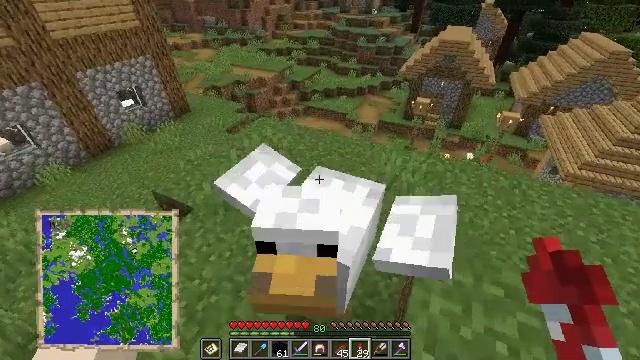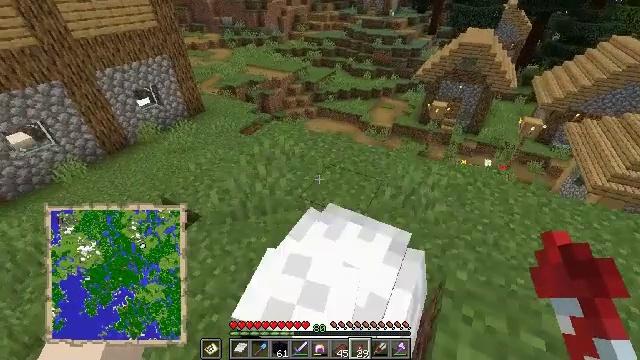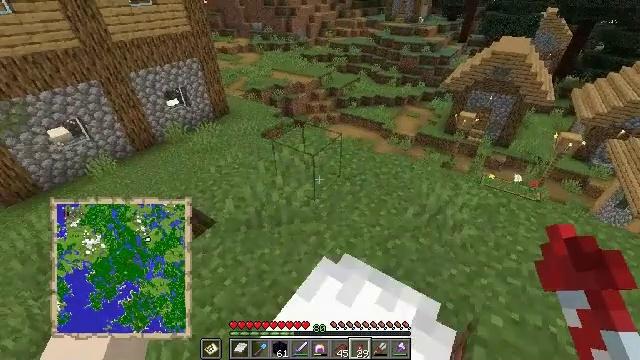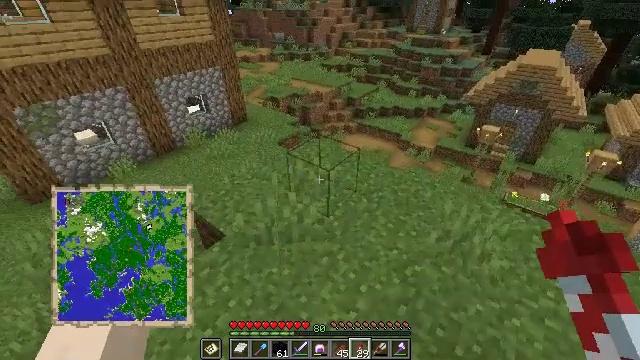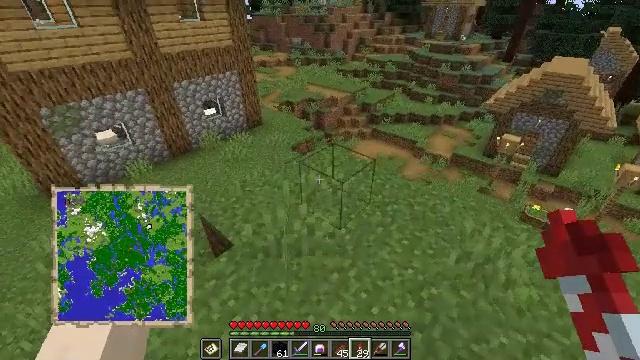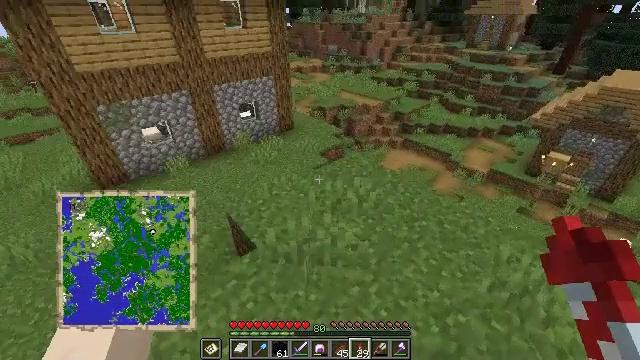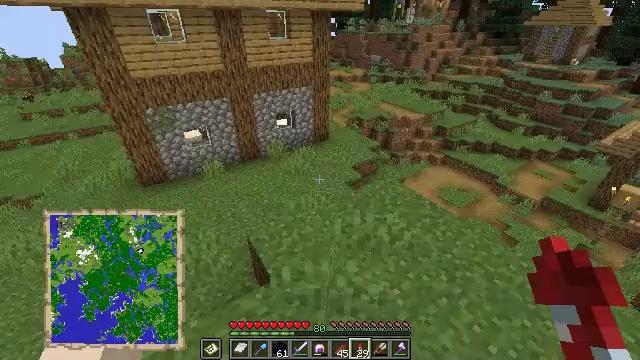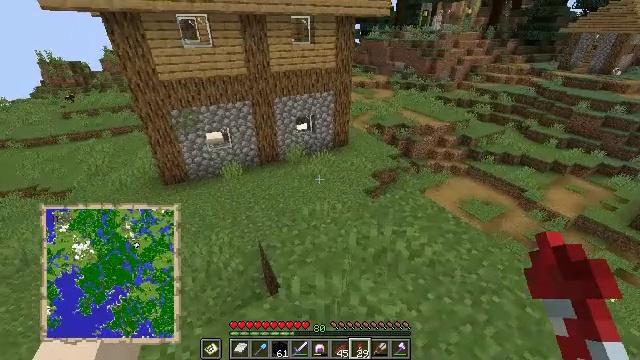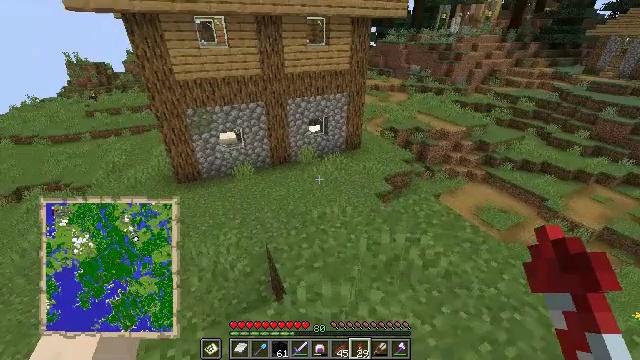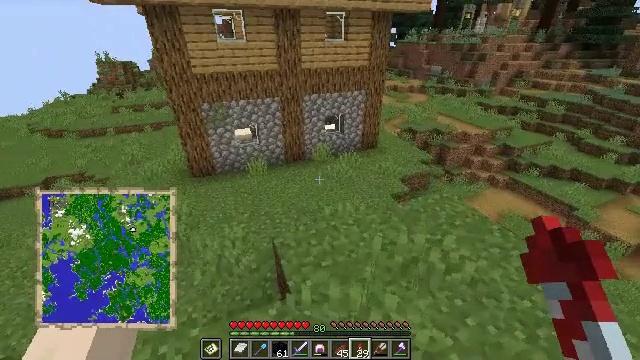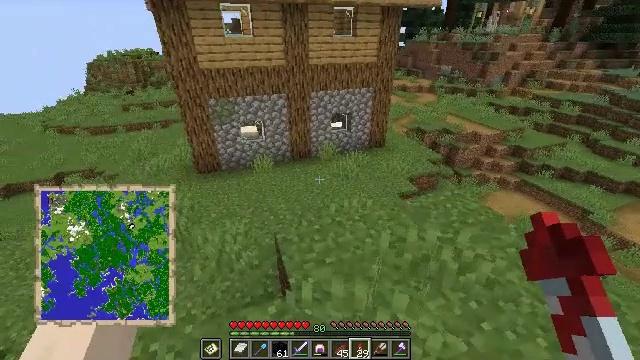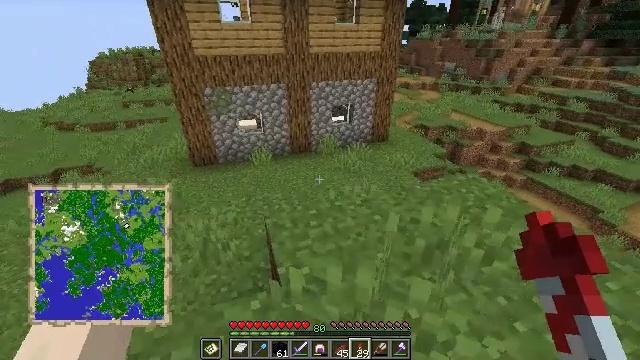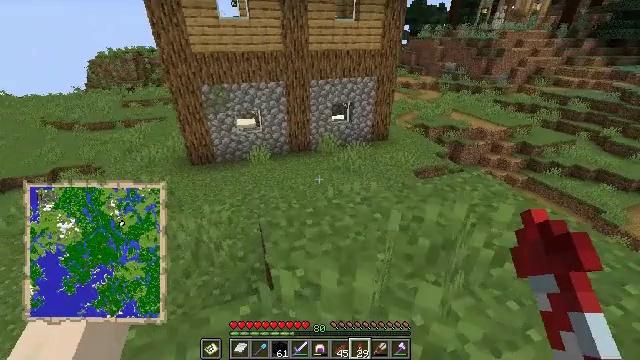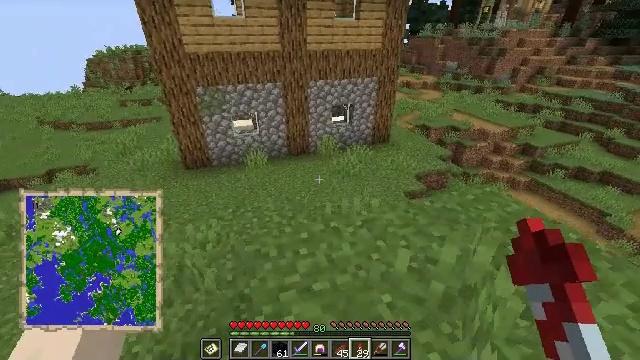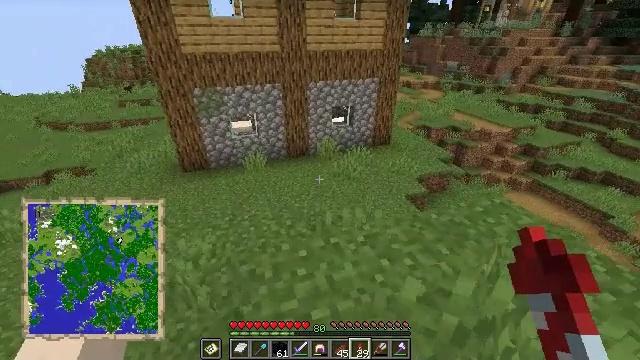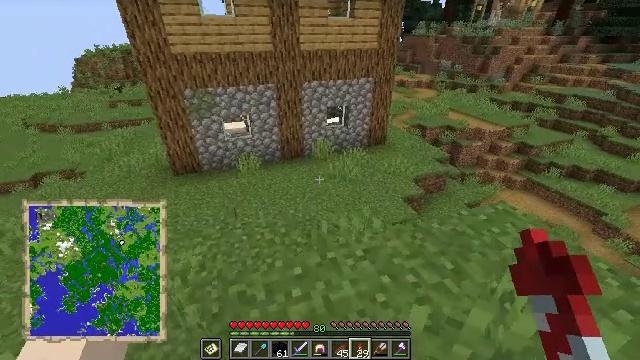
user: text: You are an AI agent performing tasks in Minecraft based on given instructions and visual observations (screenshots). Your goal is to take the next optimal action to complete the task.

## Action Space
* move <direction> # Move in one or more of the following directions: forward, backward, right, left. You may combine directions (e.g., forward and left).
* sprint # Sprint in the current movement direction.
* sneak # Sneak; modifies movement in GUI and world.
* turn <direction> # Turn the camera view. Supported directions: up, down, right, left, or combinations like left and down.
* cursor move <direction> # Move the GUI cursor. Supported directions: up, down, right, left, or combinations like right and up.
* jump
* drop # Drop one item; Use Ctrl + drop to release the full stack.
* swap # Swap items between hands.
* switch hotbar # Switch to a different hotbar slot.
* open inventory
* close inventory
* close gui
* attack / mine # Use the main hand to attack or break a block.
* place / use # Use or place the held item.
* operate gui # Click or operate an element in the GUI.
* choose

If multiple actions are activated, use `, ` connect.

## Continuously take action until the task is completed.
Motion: motion action
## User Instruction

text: Gather the bell for your inventory.
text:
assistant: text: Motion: move forward, turn left
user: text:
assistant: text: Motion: move forward, turn left
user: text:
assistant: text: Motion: move forward, turn left and up
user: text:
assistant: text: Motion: move forward, turn left and up
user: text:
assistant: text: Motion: move forward, turn left and up
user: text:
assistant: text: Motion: move forward, turn left and up
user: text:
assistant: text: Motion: move forward, turn left and up
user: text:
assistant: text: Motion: move forward, turn left
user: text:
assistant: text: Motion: move forward, turn left
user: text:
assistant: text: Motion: move forward, turn left
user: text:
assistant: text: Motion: move forward
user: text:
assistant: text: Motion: move forward
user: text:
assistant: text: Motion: move forward
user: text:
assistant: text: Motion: move forward
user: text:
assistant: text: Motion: turn right
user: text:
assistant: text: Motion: no_op
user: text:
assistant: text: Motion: no_op
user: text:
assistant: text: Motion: move forward
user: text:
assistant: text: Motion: move forward, turn right
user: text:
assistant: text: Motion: turn right
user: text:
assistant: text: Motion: no_op
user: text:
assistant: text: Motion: move forward
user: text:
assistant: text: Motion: move forward, turn left and down
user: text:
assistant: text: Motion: move forward, turn left and down
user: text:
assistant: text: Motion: move forward
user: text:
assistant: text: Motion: move forward and move left
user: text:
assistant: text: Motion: move forward and move left
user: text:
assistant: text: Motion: move forward and move left
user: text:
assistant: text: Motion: move forward
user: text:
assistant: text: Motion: move forward